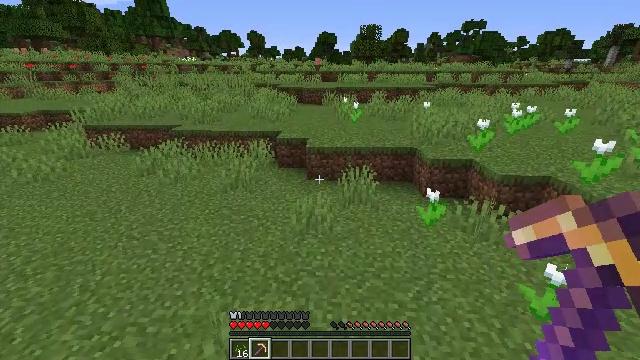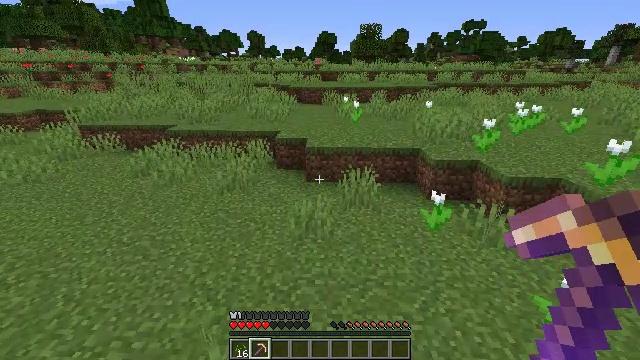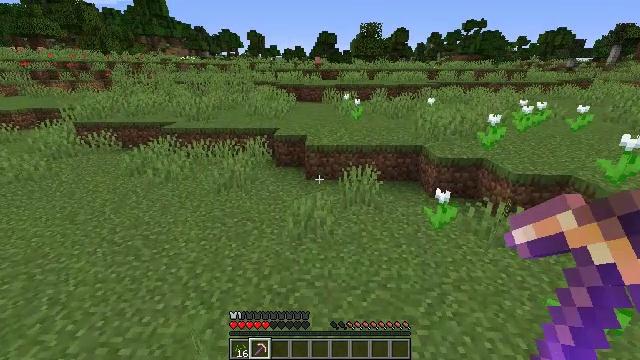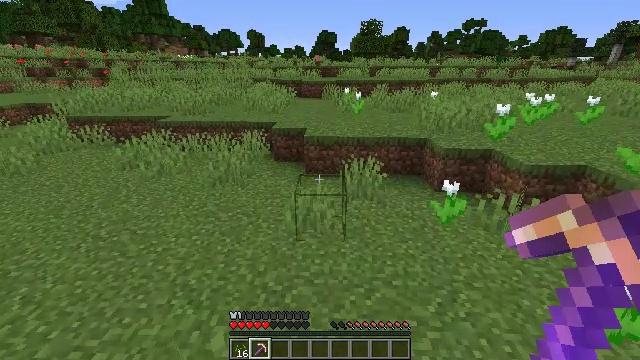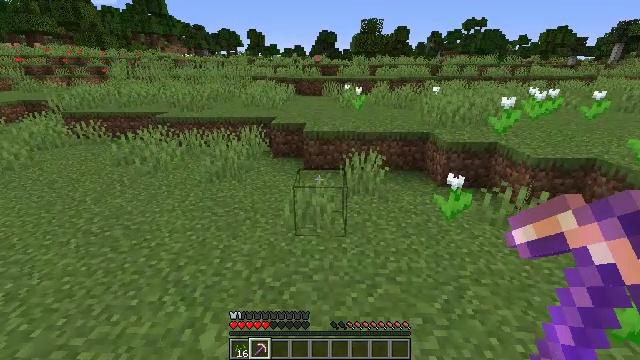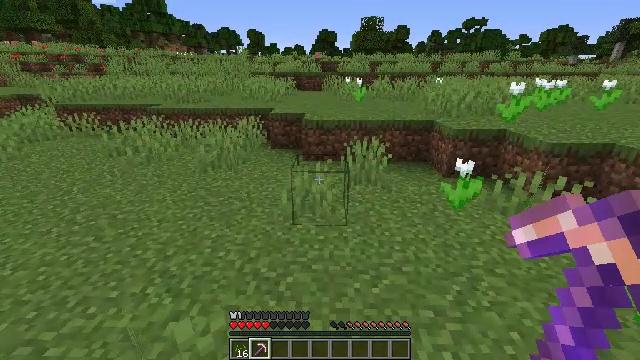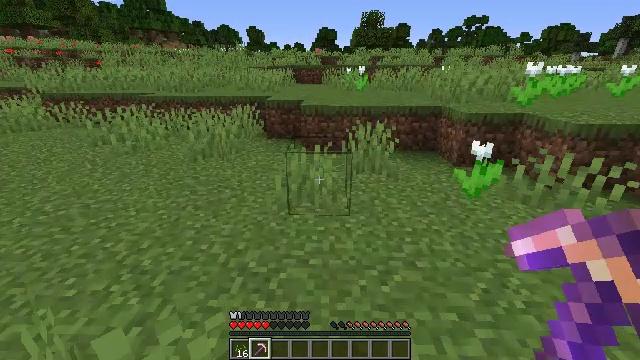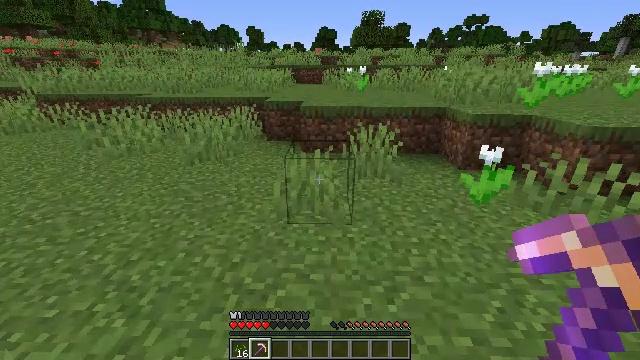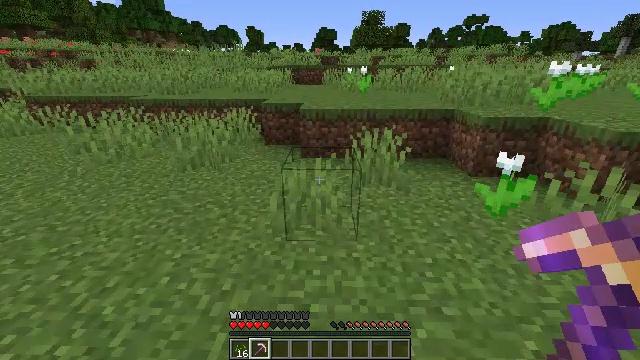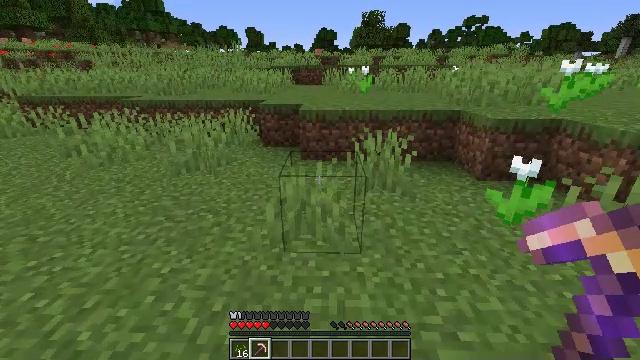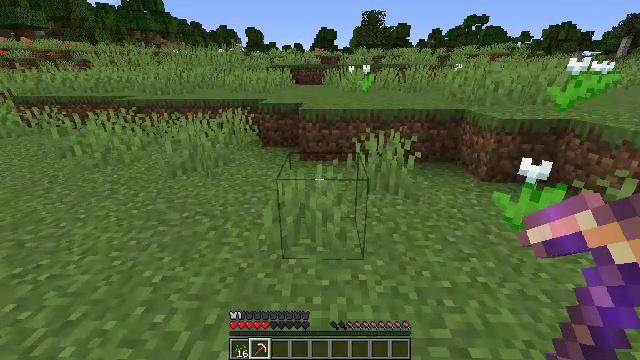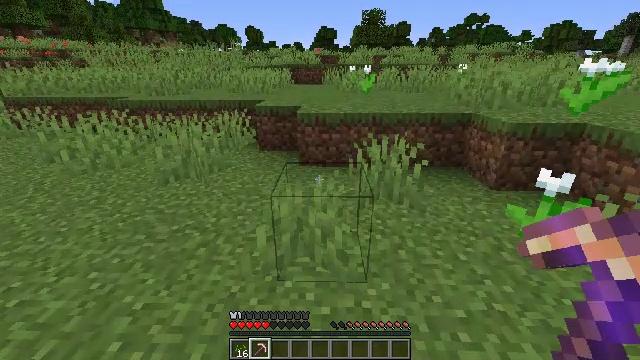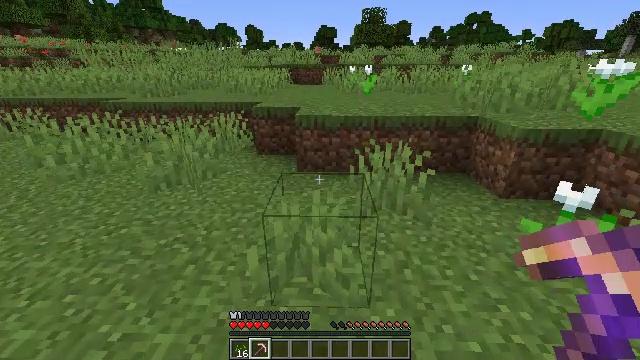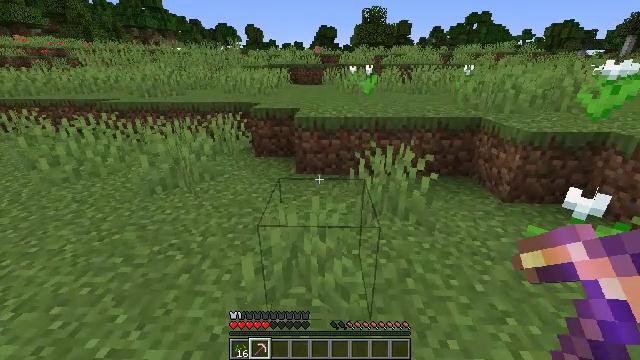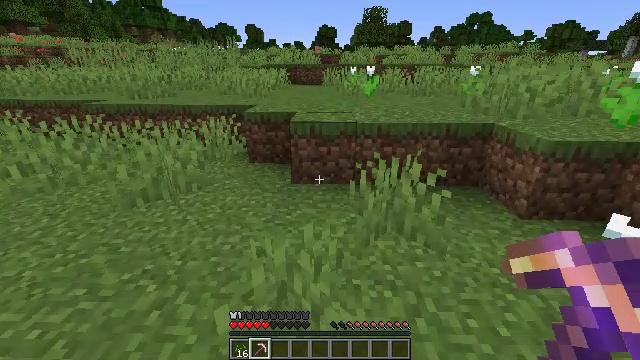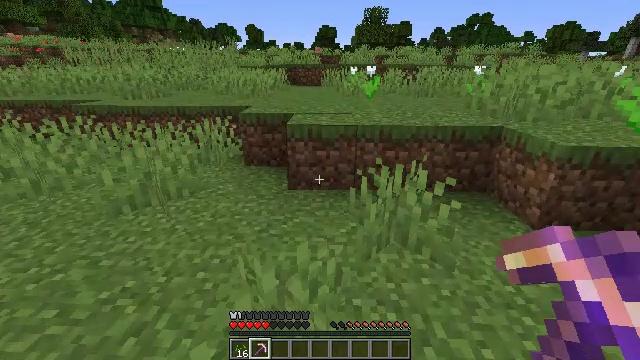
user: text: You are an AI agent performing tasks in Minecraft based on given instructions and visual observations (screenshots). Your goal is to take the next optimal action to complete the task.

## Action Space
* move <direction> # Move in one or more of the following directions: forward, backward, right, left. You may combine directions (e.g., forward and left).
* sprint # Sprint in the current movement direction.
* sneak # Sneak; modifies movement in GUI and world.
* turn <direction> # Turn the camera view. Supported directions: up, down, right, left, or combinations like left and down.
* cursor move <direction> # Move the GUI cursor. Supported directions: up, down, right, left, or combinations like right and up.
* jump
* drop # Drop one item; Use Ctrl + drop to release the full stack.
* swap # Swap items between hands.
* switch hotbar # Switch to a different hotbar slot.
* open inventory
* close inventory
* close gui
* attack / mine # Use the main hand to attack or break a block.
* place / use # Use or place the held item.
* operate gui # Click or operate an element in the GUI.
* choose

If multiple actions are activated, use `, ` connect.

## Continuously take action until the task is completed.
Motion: motion action
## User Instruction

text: Mine grass block from the ground.
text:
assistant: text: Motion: move forward
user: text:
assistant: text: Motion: move forward
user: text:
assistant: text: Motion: move forward
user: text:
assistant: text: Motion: move forward
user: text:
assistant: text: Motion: move forward
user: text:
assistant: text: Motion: move forward
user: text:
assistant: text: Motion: move forward
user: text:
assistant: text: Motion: move forward
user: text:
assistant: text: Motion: move forward
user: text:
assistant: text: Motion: move forward
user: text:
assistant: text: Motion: move forward
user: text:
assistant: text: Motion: move forward
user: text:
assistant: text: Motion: move forward
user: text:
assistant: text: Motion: move forward
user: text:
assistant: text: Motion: move forward
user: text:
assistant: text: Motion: move forward
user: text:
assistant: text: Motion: move forward
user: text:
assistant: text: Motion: move forward
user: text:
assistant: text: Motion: move forward
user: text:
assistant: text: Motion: move forward
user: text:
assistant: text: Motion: move forward
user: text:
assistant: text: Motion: move forward
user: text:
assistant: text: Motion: move forward
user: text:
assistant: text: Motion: move forward
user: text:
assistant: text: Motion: move forward
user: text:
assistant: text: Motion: move forward
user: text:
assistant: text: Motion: move forward, jump
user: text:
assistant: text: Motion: move forward, jump
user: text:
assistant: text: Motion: move forward, jump
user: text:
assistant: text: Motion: move forward, jump